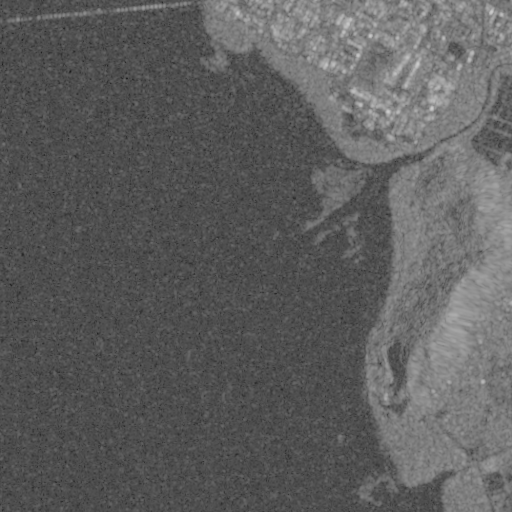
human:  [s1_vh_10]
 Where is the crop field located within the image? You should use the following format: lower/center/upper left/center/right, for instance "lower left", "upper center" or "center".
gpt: The crop field is located in the lower right of the image.
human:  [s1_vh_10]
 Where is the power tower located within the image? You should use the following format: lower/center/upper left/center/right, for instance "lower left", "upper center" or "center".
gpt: The power tower is located in the lower right of the image.
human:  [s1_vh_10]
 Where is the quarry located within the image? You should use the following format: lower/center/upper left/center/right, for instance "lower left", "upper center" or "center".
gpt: The quarry is located in the lower right of the image.
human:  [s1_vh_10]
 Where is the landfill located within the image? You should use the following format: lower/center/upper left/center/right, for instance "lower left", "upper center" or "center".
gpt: There is no landfill in the image.

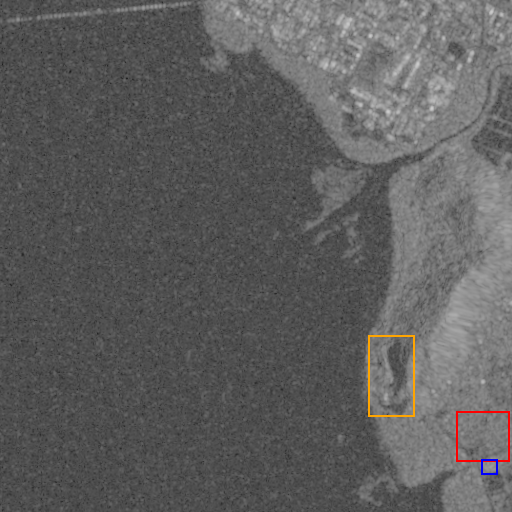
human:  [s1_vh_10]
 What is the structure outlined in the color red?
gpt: The structure outlined in red is a crop field.
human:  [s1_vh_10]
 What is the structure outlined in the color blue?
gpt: The structure outlined in blue is a power substation.
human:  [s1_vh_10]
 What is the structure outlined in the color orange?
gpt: The structure outlined in orange is a quarry.
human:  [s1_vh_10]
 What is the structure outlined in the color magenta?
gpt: There is no magenta outline.